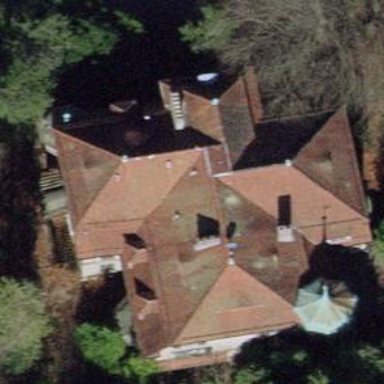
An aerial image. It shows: Building with tile roof.